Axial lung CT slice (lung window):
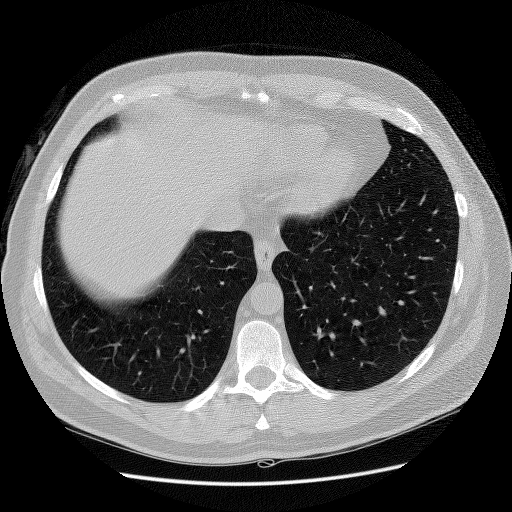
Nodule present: no